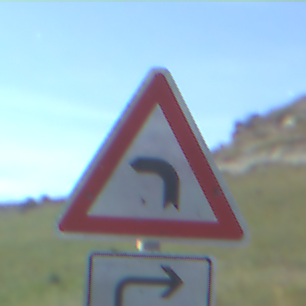
Verkehrszeichen: KurveLinks
Zusatzzeichen unten: RichtungsangabeDurchPfeile5
Umgebung: Outdoor, Nature
Tageszeit: Night
Wetter: PartlyCloudy
Licht: Natural
Jahreszeit: NotSpecified
Kontrast: HighContrast